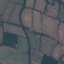
Land use / land cover: Pasture